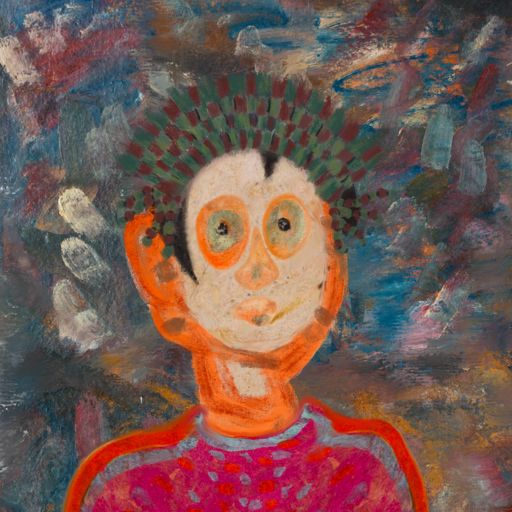
Background: Boggyland, Head And Neck Front: Rupkatha, Face Front: Childish, Bust: Sisters, Hair Front: Roy_Bahadur, Head Accessory: After_Raid_Crown, Second Necklace: Blank, Necklace: Blank, Baby: Blank